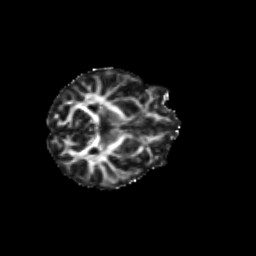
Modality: FA
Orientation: axial
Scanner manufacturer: siemens
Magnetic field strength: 3 T
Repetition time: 9.2 s
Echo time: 0.084 s